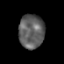
Tissue: prostate
Cell type: Myeloid cells
Senescence score: 0.3464
Nuclear area (px): 848
Mean DAPI intensity: 95.11